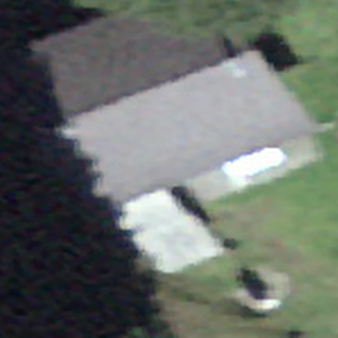
Label: other